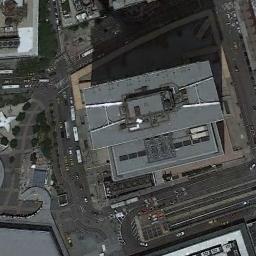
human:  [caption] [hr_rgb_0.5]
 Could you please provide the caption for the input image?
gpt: The commercial area is near the road with many cars .

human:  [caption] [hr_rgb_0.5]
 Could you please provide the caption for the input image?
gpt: In a business district there are several tall buildings of different shapes and several roads with many cars and many trees .

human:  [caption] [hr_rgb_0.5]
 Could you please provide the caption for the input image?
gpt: There is a row of trees at the top .

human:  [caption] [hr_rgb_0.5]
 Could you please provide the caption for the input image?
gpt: A commercial area with a gray building is surrounded by some roads and a square is next to the commercial area .

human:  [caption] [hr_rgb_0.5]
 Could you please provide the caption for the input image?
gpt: A building with gray roofs at the corner on a commercial area .